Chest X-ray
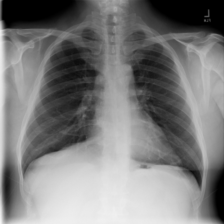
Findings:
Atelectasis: negative
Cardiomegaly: negative
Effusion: negative
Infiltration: negative
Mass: negative
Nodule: negative
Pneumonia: negative
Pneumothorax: negative
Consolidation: negative
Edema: negative
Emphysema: negative
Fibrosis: negative
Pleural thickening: negative
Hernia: negative